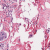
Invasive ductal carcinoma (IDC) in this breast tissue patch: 0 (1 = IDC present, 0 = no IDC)